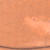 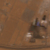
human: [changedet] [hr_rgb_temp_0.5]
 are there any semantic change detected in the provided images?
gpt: Buildings have been built above the road.